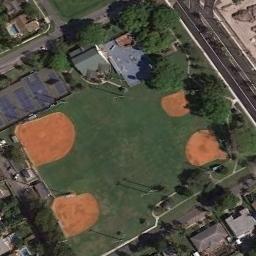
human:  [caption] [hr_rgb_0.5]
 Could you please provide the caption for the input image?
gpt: Four baseball diamonds of different sizes make up a rectangle while some badminton courts and some houses beside .

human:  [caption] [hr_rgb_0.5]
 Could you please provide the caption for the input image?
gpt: In the picture there is a baseball field and a parking lot .

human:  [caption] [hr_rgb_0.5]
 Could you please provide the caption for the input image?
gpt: There are four baseball diamonds in the middle of grass next to many trees with a road pass by .

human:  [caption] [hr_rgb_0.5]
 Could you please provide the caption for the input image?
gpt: There are four baseball diamonds in the grass surrounded by the houses, Forests and roads .

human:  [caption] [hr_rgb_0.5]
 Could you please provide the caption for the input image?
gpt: One blue house is next to four baseball diamonds .